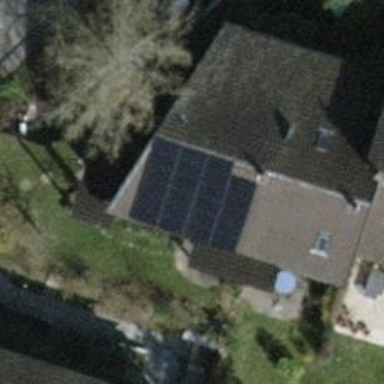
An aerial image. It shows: Solar power generator using photovoltaic method with solar photovoltaic panel types.